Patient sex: M
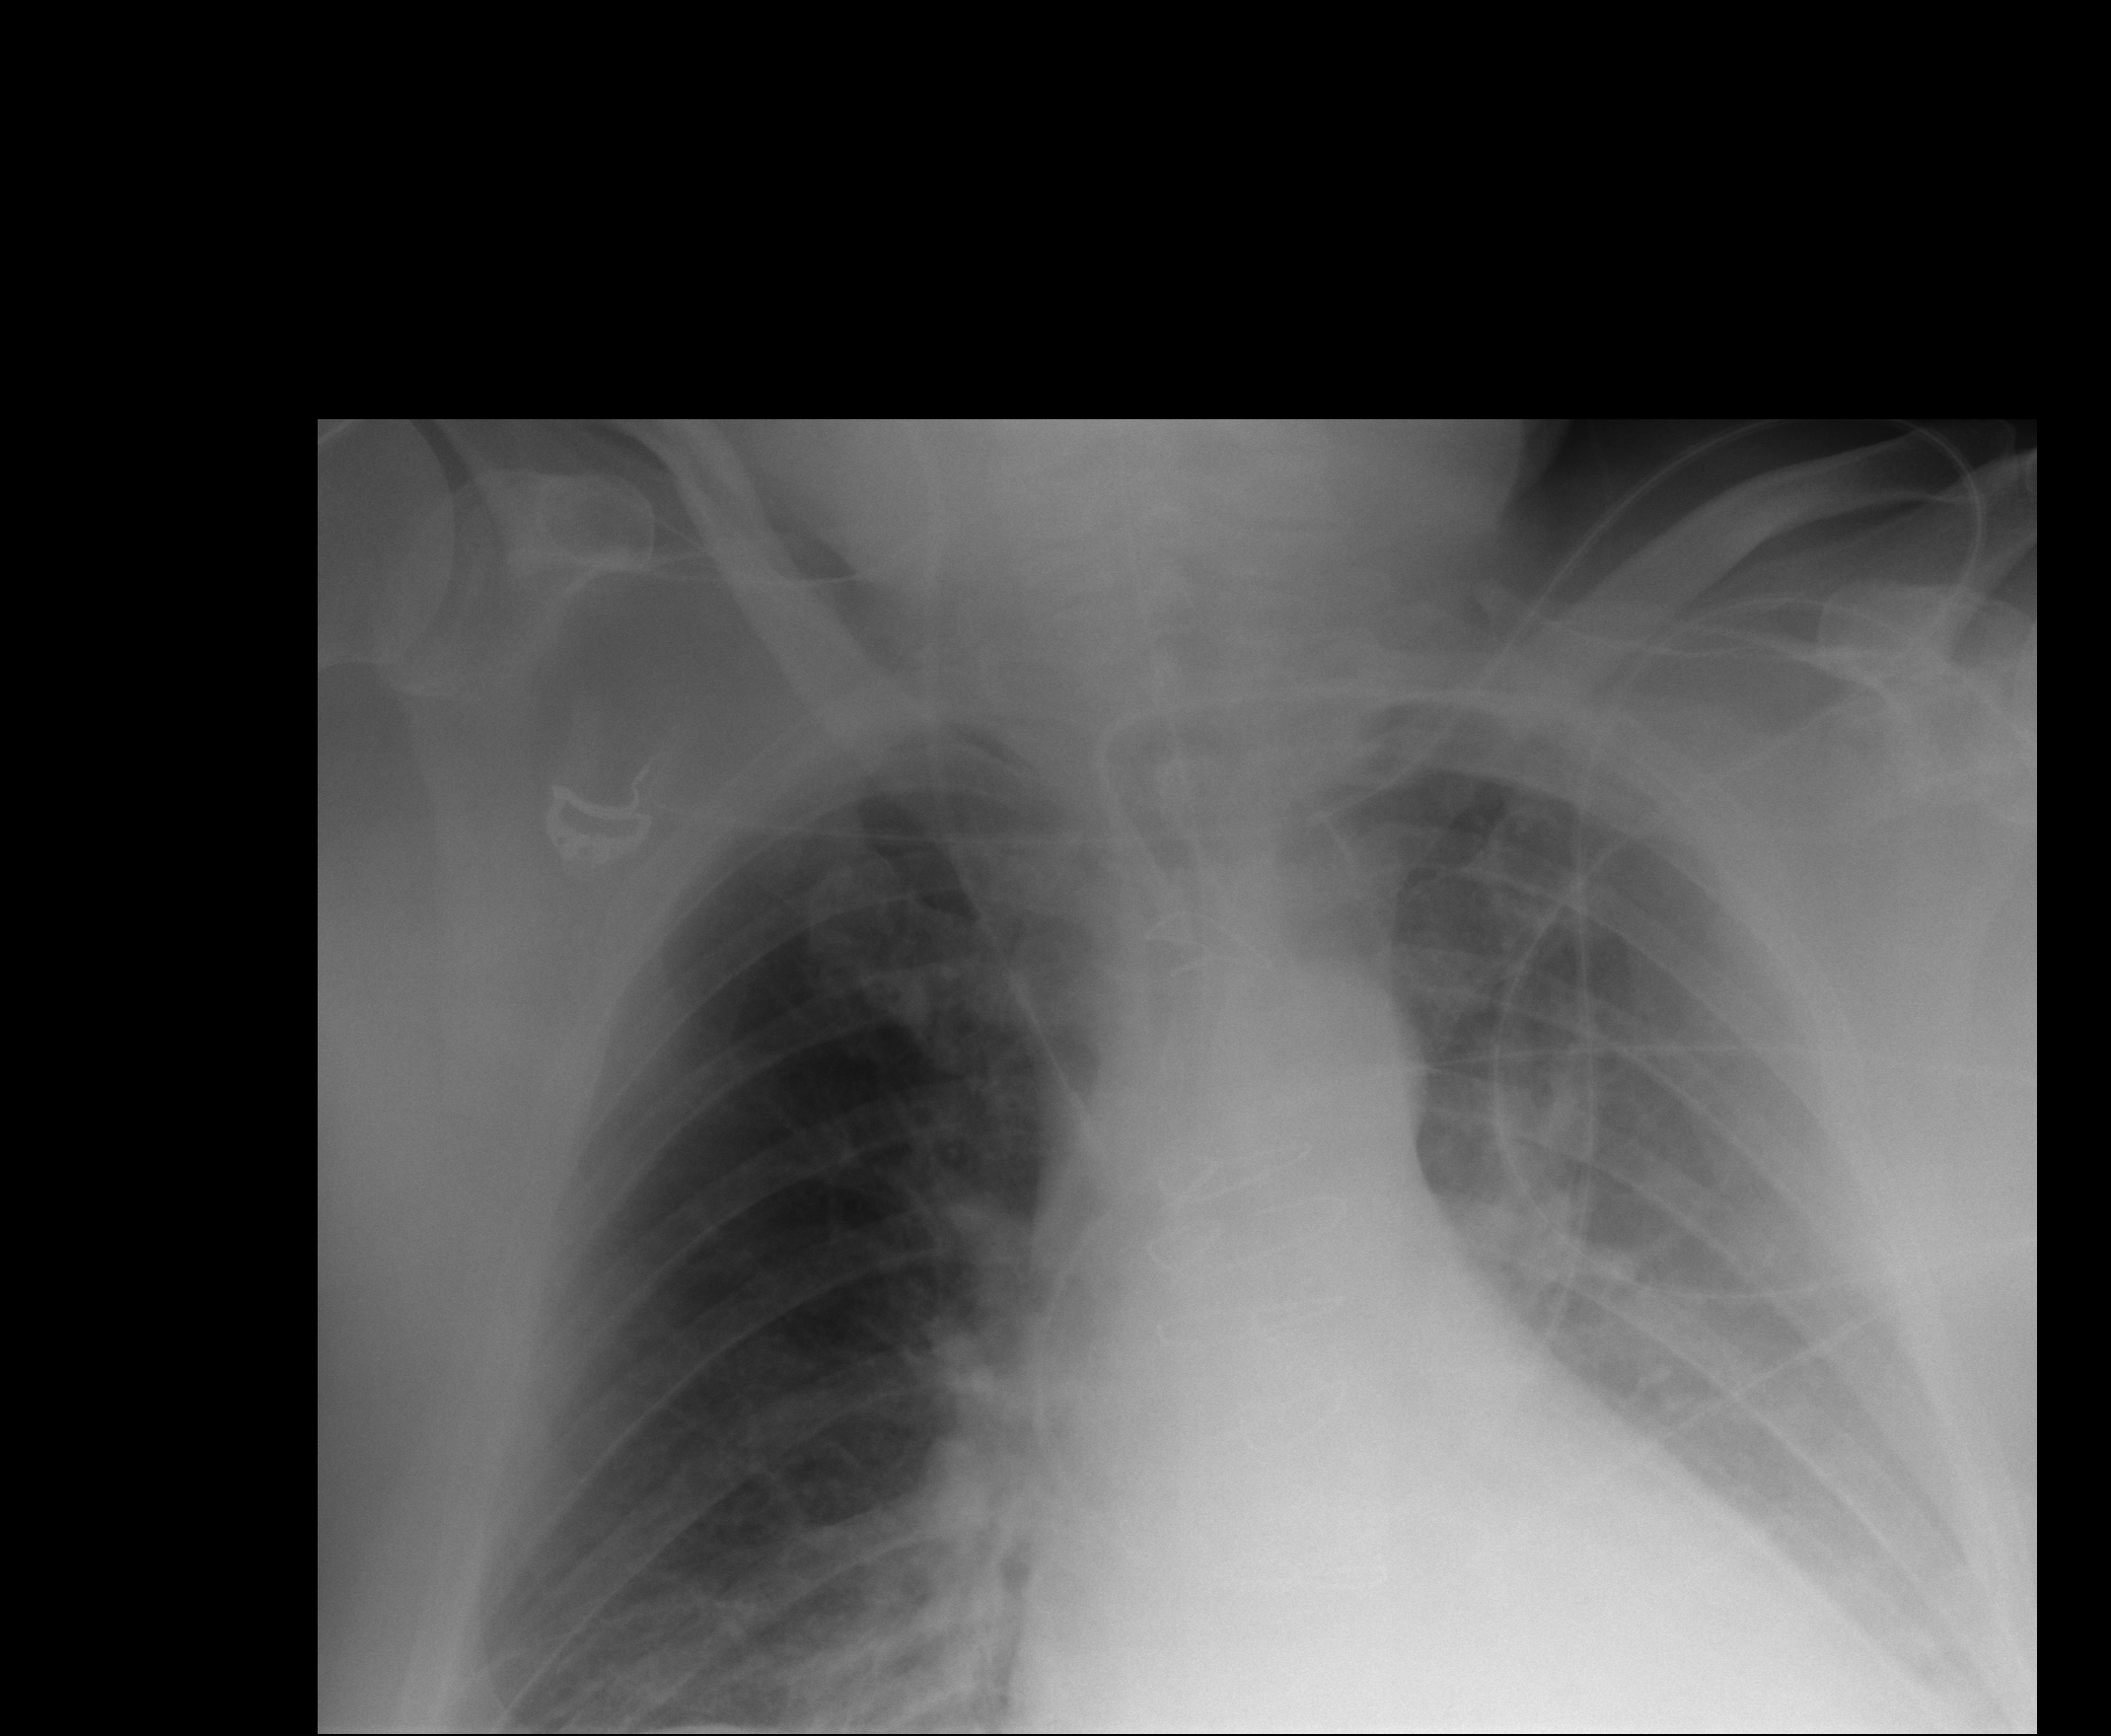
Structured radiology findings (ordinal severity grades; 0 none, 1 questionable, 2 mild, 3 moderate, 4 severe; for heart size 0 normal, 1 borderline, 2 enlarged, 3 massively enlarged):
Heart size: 2
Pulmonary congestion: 2
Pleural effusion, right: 0
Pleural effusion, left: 2
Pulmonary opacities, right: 1
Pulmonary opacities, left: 1
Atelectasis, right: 1
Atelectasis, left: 2